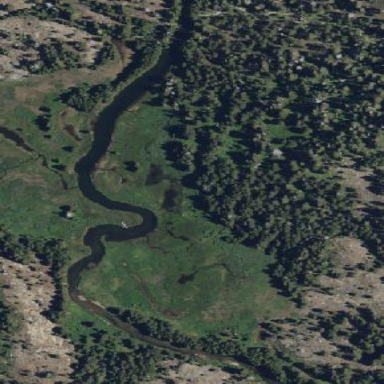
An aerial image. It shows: Wet meadow with grassland vegetation.